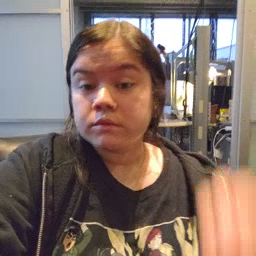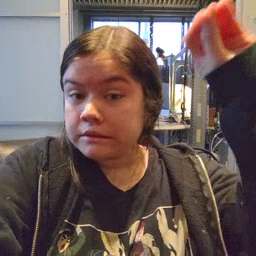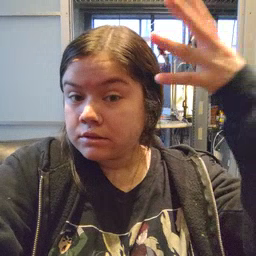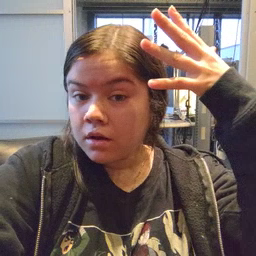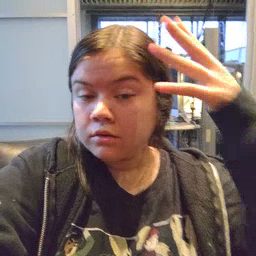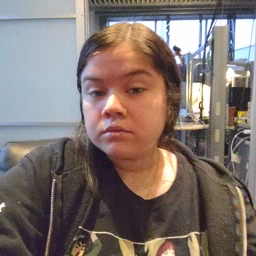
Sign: sun